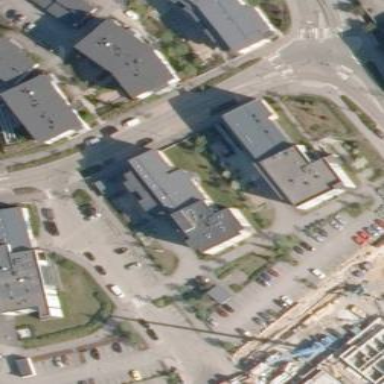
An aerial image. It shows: Residential building with apartments.